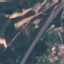
Label: Highway